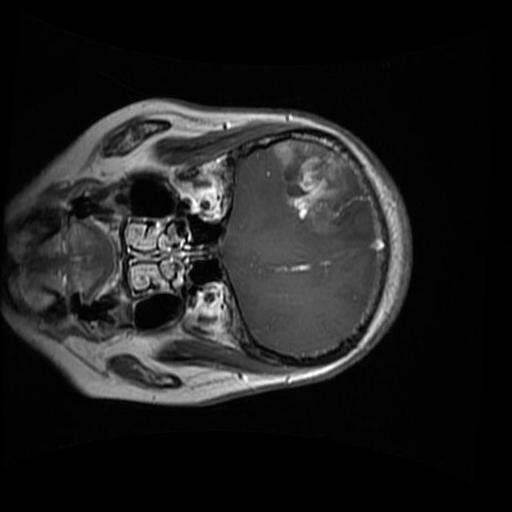
Label: brain_glioma